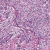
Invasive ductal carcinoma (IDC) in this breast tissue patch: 1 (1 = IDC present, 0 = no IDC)